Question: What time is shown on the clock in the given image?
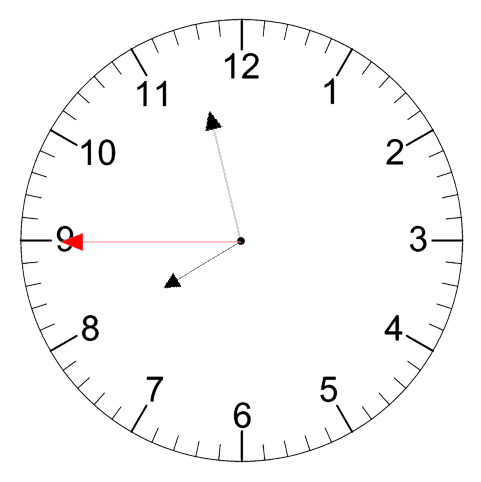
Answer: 07:57:45